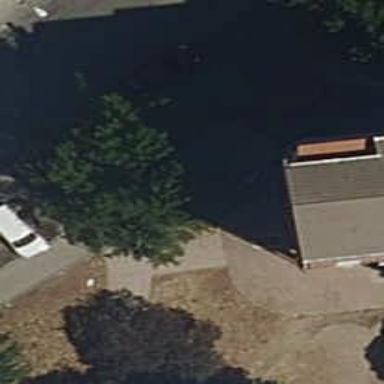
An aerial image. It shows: Garden with kerb barrier.